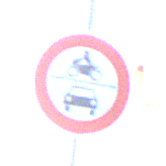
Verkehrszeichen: VerbotKraftfahrzeuge
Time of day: SunriseSunset
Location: Outdoor (Urban)
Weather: Clear
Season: NotSpecified
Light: Natural